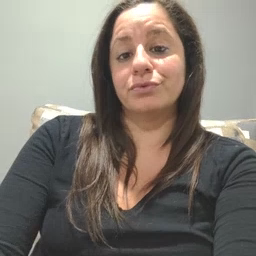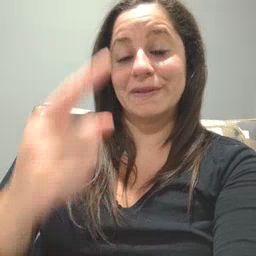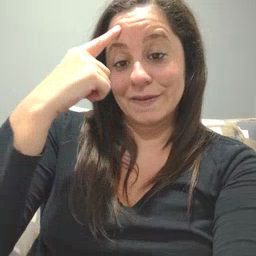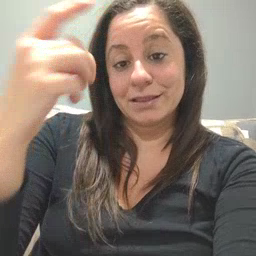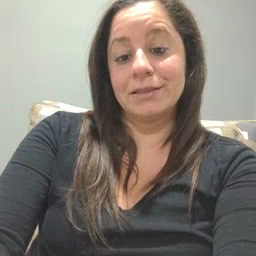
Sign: think